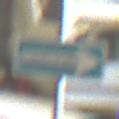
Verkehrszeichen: EinbahnstrasseRechtsweisend
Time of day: Midday
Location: Indoor (Urban)
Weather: NotSpecified
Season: NotSpecified
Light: Natural